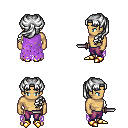
a pixel art fantasy rpg character, male body template, human, tanned skin, maroon tattered cape, magenta pants, white princess hairstyle, gold boots, dagger, four views (front, back, left, right), 2x2 character sprite sheet, small pixel art, hard edges, no anti-aliasing